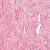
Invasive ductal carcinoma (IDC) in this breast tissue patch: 0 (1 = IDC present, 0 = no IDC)